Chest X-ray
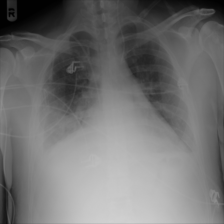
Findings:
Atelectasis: negative
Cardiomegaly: negative
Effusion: positive
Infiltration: negative
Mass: negative
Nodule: negative
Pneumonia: negative
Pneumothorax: negative
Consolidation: negative
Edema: negative
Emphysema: negative
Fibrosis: negative
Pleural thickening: negative
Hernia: negative